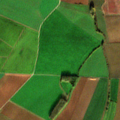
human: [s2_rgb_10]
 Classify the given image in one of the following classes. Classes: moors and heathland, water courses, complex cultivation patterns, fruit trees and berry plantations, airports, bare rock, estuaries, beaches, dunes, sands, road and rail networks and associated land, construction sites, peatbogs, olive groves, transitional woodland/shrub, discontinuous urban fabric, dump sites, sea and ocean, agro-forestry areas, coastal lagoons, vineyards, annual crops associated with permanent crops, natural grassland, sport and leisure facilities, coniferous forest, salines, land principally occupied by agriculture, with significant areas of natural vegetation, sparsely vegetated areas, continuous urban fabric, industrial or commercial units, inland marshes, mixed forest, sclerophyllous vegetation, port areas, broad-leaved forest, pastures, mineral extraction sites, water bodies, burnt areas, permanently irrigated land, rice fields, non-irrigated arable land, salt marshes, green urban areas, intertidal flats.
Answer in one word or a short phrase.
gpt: non-irrigated arable land, complex cultivation patterns